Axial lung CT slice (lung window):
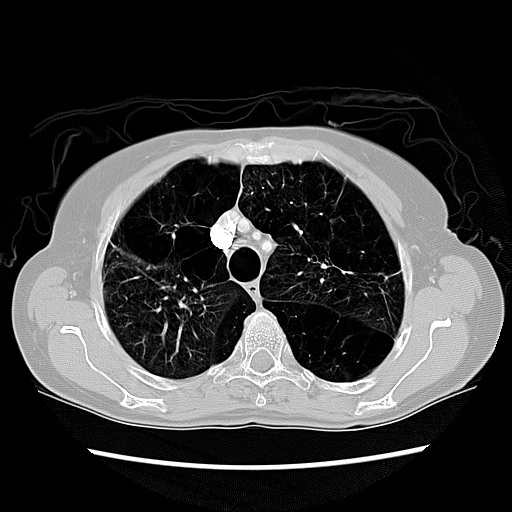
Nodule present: no